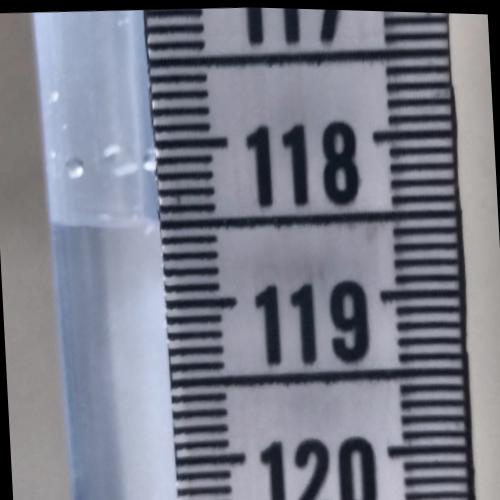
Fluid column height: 118.5 cm